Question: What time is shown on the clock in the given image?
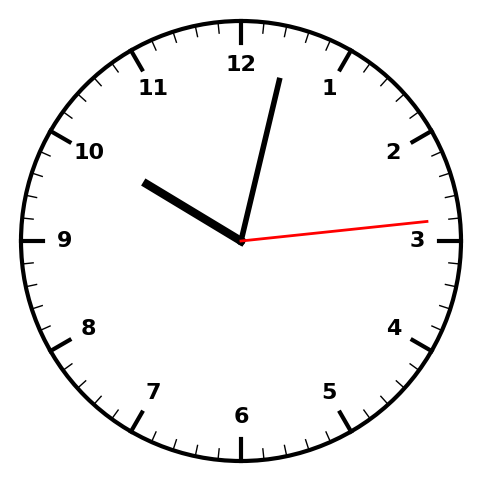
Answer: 10:02:14